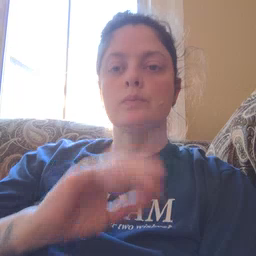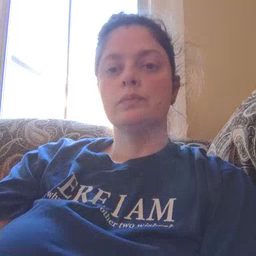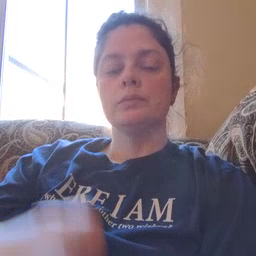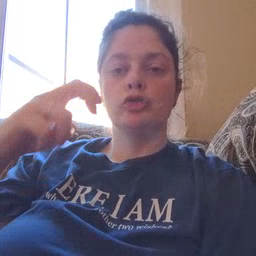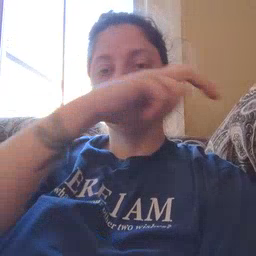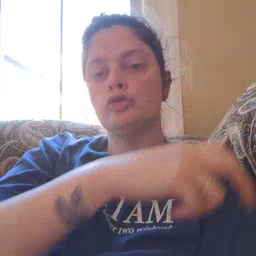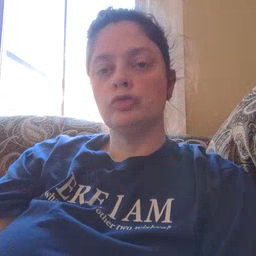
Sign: stairs